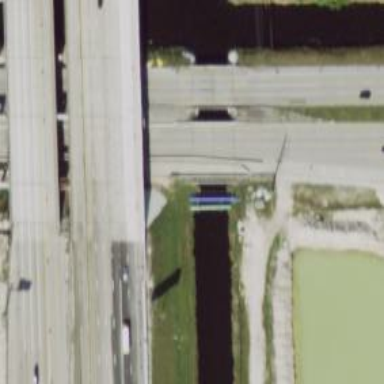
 featuring bridge and separate sidewalk."